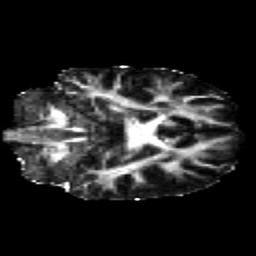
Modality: FA
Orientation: coronal
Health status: healthy
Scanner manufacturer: siemens
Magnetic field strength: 3 T
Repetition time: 12 s
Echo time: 0.092 s